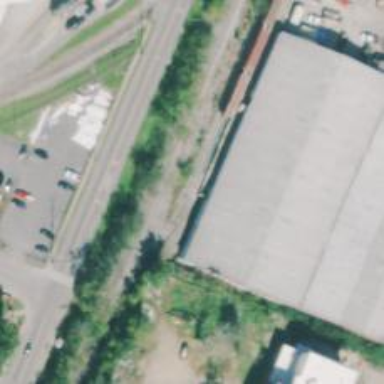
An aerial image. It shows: Rail spur service for pulp transportation.